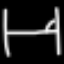
Label: bed